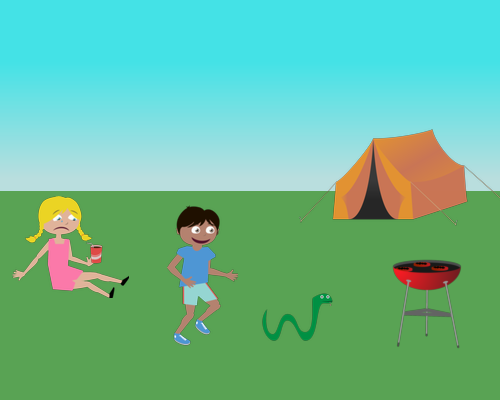
sad jenny is sitting facing right holding soda cup in front of hert mike smiling and running in front of him facing right a snake and a grill